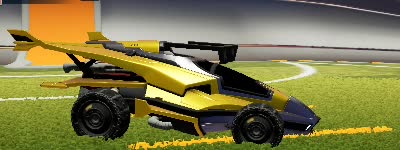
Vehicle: aftershock